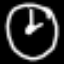
Label: clock